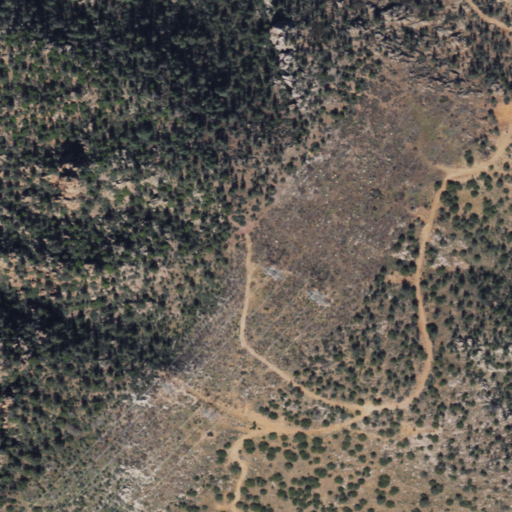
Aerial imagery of mountain in Arizona named Agate Mountain containing shrub and evergreen forest